【题型】选择题　【知识点】平面几何　【难度】medium
如图，在 $\triangle ABC$ 中，点D、E分别在边AB、AC上，$BE$、$CD$ 相交于点 $O$，如果 $AB = AC$，那么补充下列一个条件后，仍无法判定 $\triangle DBC \cong \triangle ECB$ 的是（ ）

A. $AD = AE$ \quad B. $OB = OC$ \quad C. $BE = CD$ \quad D. $\angle BDC = \angle CEB$
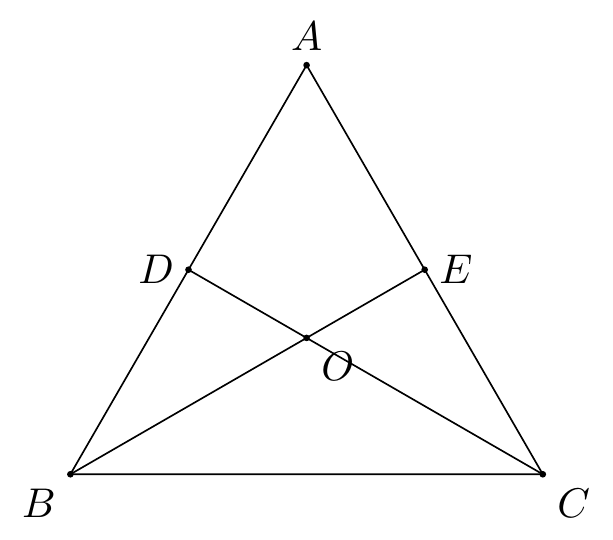
【解答】
解：A、$\because AB = AC$，

$\therefore \angle ABC = \angle ACB$，

若 $AD = AE$，则 $AB - AD = AC - AE$，即 $BD = CE$，

在 $\triangle DBC$ 和 $\triangle ECB$ 中，

$\begin{cases}
BD = CE \\
\angle DBC = \angle ECB \\
BC = BC
\end{cases}$

$\therefore \triangle DBC \cong \triangle ECB \ (\text{SAS})$，故 A 选项不符合题意；

B、若 $OB = OC$，则 $\angle OCB = \angle OBC$，即 $\angle DCB = \angle EBC$，

在 $\triangle DBC$ 和 $\triangle ECB$ 中，

$\begin{cases}
\angle DBC = \angle ECB \\
BC = BC \\
\angle DCB = \angle EBC
\end{cases}$

$\therefore \triangle DBC \cong \triangle ECB \ (\text{ASA})$，故 B 选项不符合题意；

C、若 $BE = CD$，无法判断 $\triangle DBC \cong \triangle ECB$，故 C 选项符合题意；

D、若 $\angle BDC = \angle CEB$，

在 $\triangle DBC$ 和 $\triangle ECB$ 中，

$\begin{cases}
\angle BDC = \angle CEB \\
\angle DBC = \angle ECB \\
BC = BC
\end{cases}$

$\therefore \triangle DBC \cong \triangle ECB \ (\text{AAS})$，故 D 选项不符合题意。

故选：C。